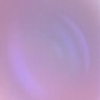
Label: sunburn